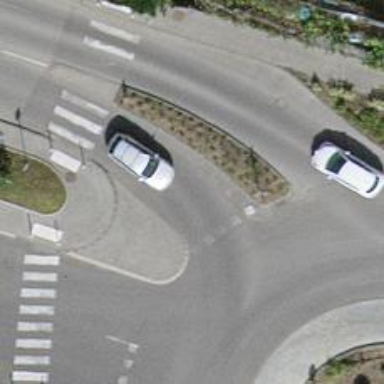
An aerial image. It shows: Tertiary road with asphalt surface including cycle lane.